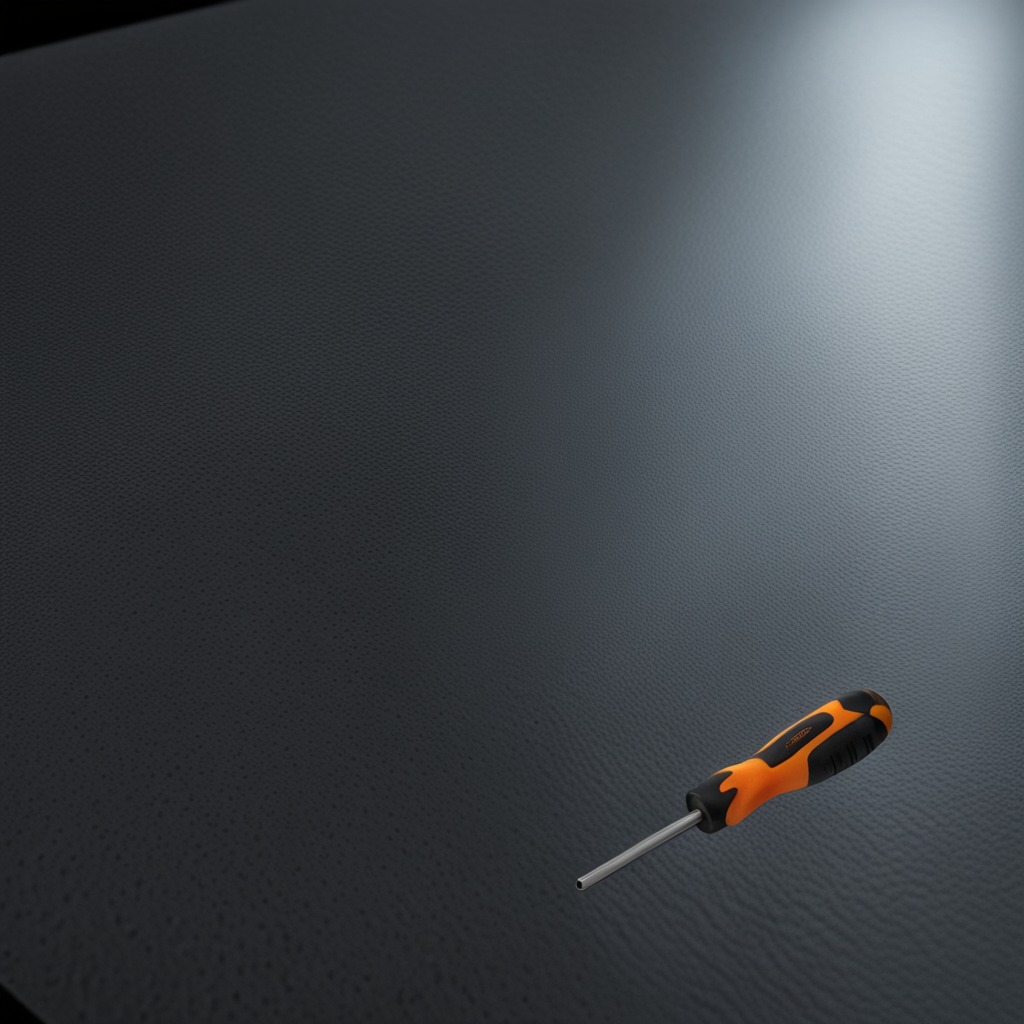
A screwdriver lies on a clean granite table inside a workshop at night dim ambient light soft shadows worn but